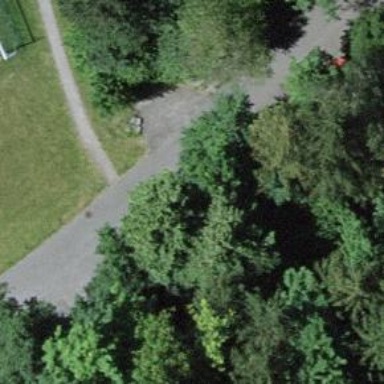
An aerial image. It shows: Bench for seating.